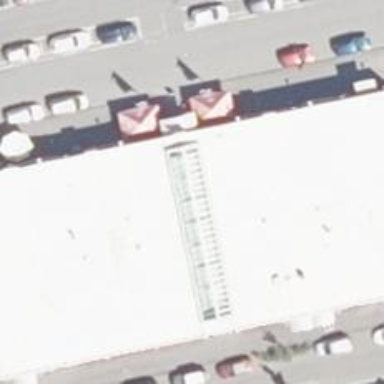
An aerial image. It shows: Clothing store.